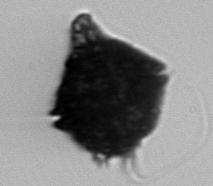
Label: Gonyaulax